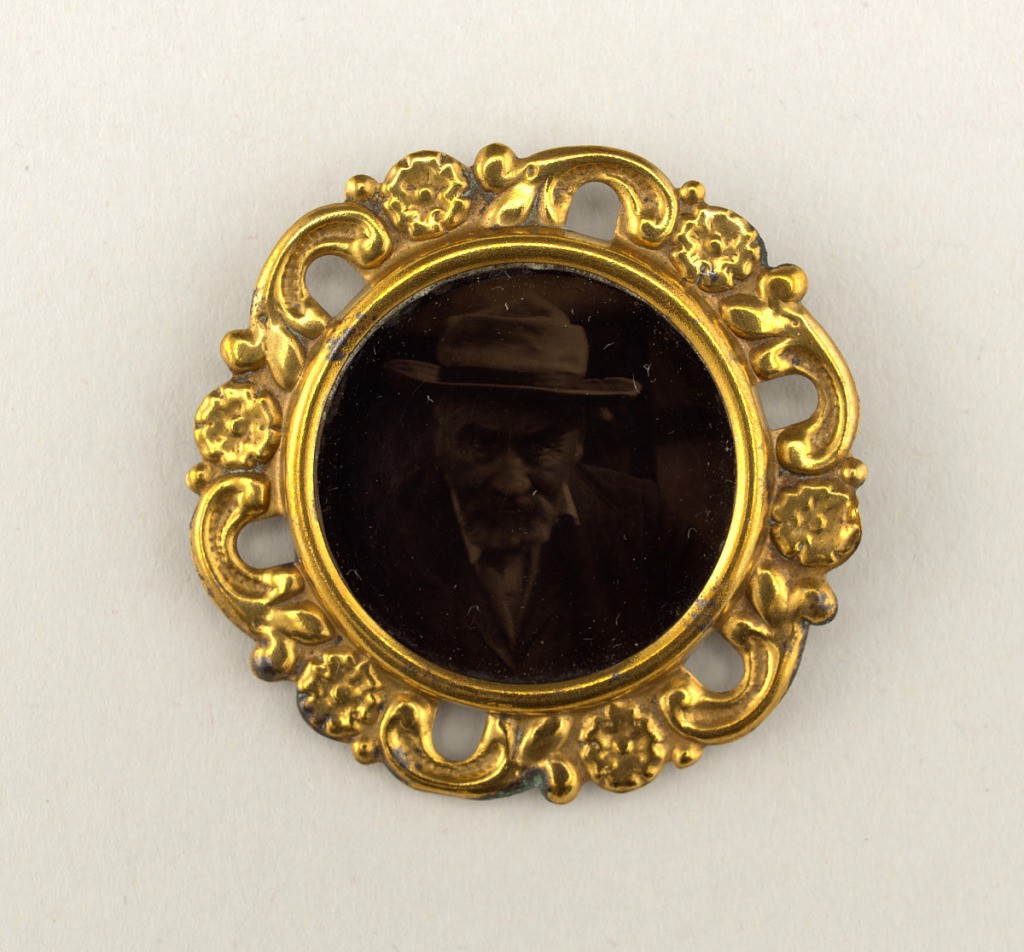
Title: Brooch
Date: ca. 1870
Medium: tintype/ferrotype, gilded metal
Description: Circular; portrait of a man wearing hat (darkened); gilded metal frame of pierced flowers and scrolls.